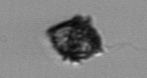
Label: Kryptoperidinium_triquetrum